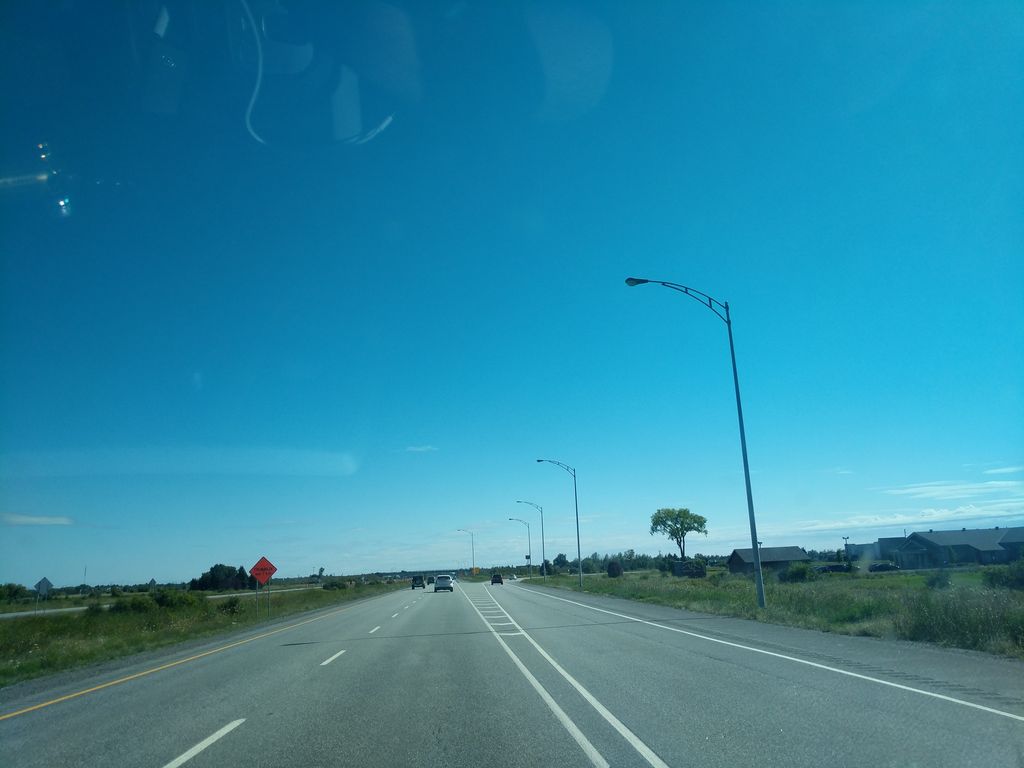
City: ottawa-gatineau